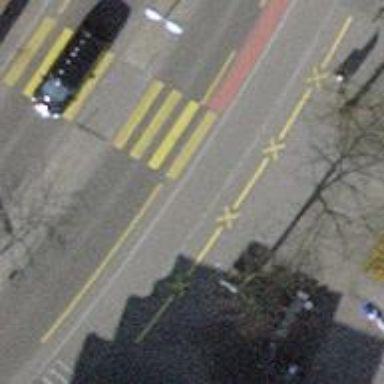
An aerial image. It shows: Kerb serving as barrier.